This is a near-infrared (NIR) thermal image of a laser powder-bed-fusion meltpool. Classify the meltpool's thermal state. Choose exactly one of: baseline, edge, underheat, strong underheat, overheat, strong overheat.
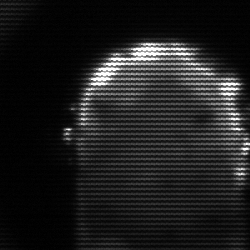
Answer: baseline